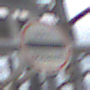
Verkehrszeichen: Zollstelle
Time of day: Midday
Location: Roofed (Special)
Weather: Overcast
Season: NotSpecified
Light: Natural